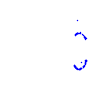
Particle: proton